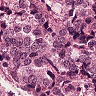
Metastatic tissue present: yes